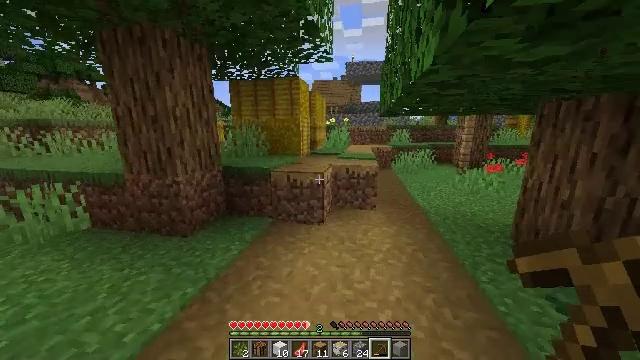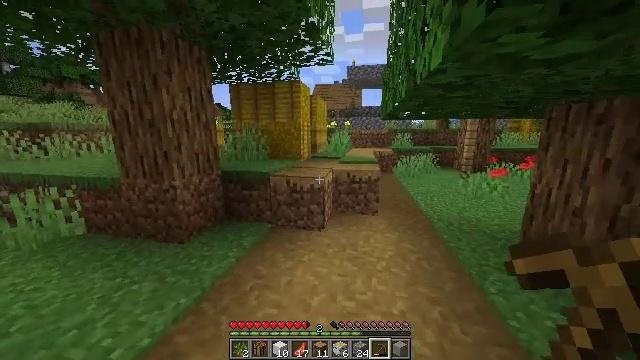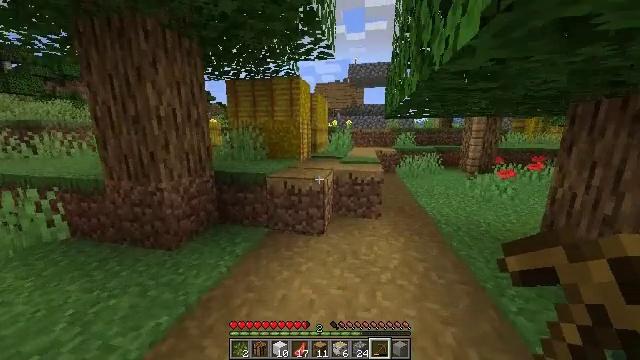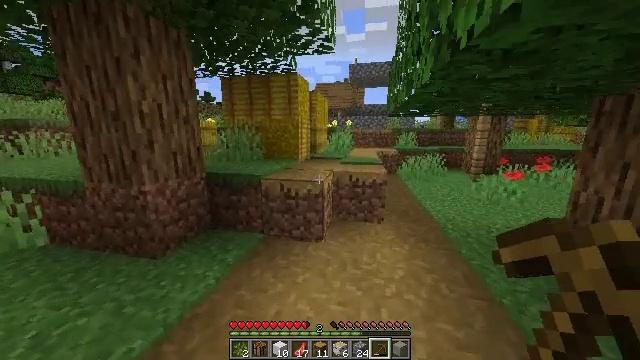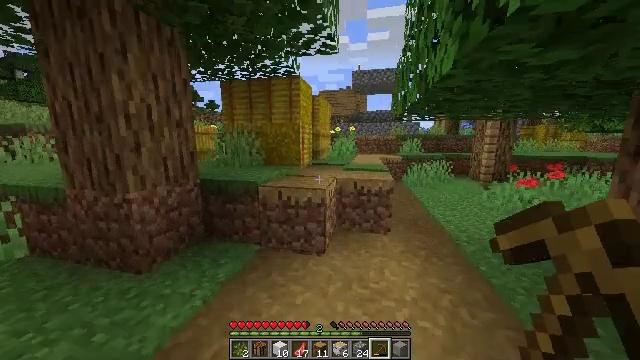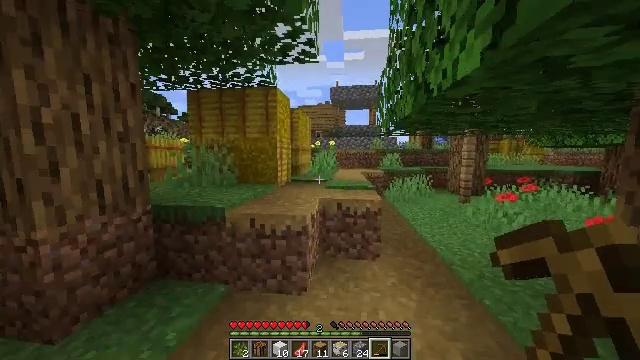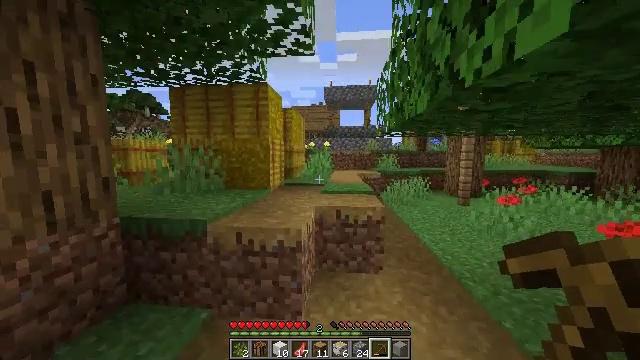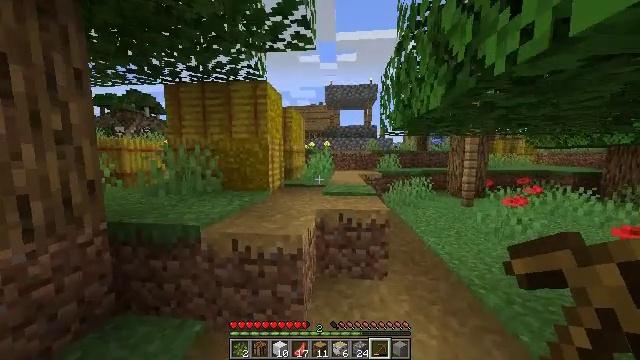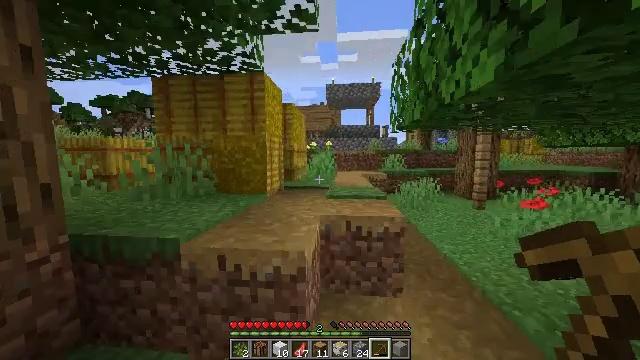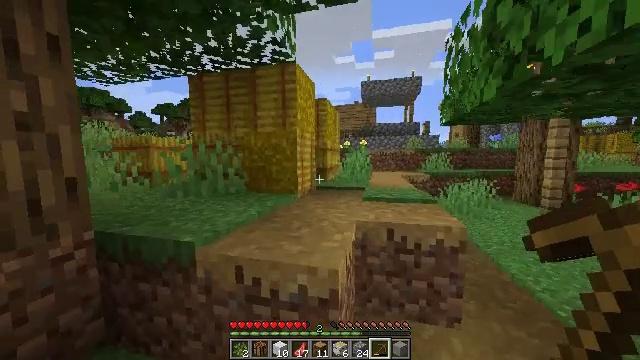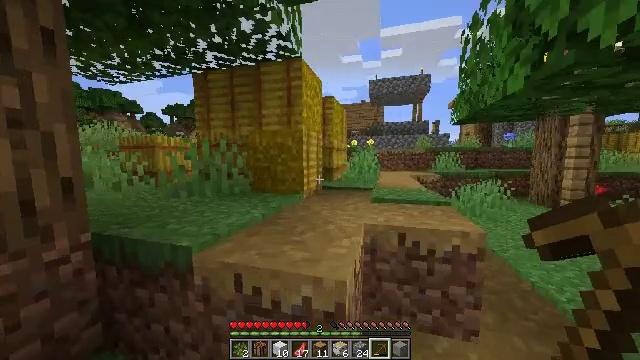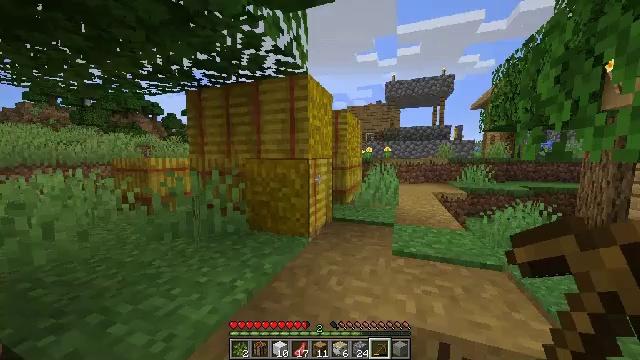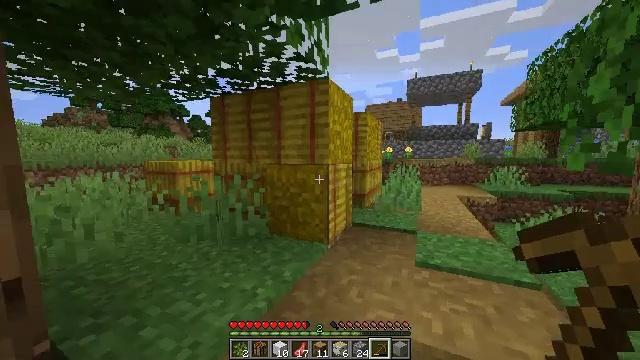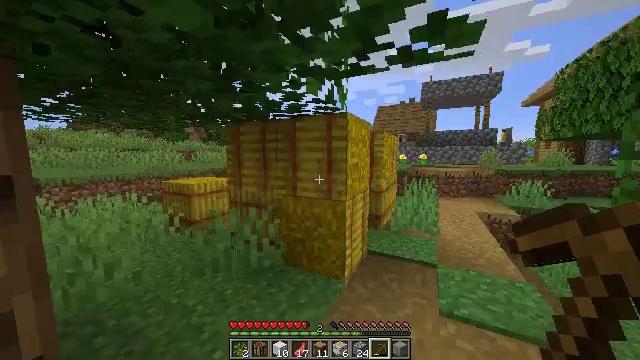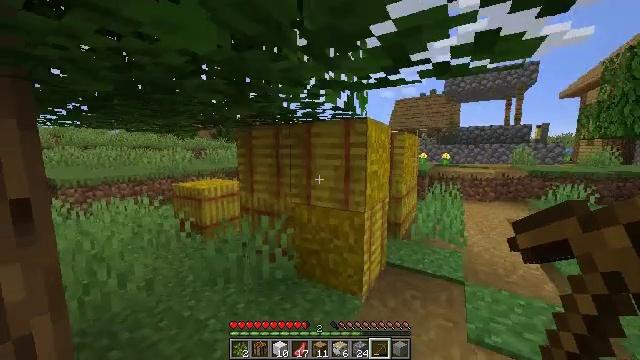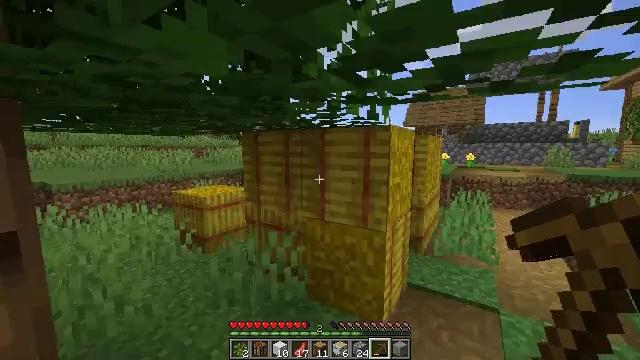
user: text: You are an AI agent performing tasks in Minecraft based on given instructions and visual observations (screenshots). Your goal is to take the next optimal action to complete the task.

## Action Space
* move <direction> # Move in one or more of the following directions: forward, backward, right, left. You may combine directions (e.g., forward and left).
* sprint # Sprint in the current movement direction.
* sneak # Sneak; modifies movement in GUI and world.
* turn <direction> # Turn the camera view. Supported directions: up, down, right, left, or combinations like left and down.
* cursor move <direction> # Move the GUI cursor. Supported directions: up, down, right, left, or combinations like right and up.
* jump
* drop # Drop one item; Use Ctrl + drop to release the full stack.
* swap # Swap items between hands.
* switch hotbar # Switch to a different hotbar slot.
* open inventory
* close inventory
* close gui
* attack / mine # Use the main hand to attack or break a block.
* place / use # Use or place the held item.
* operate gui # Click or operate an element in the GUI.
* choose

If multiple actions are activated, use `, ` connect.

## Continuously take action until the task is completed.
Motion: motion action
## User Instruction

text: Break the hay block to collect it.
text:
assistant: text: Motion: move forward
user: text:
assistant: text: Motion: move forward
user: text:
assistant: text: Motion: move forward
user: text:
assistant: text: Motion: move forward, turn up
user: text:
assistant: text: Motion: move forward, turn right and up
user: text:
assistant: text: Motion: move forward, turn right
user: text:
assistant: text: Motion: move forward
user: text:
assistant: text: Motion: move forward
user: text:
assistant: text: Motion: move forward, turn left
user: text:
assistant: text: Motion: move forward, turn left
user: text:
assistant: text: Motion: move forward, turn left, jump
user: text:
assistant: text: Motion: move forward, turn left, jump
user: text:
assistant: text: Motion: move forward, turn left, jump
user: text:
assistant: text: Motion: move forward, turn left, jump
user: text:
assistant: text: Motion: move forward, turn left, jump
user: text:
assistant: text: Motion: move forward, turn left
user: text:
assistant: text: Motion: move forward, attack / mine
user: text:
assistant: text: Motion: move forward, attack / mine
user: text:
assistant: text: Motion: move forward, attack / mine
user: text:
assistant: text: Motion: attack / mine
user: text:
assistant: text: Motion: attack / mine
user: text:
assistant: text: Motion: turn right, attack / mine
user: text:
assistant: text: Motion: attack / mine
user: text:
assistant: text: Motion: attack / mine
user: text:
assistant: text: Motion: attack / mine
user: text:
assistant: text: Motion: attack / mine
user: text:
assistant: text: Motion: attack / mine
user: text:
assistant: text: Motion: attack / mine
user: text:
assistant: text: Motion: attack / mine
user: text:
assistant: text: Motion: attack / mine